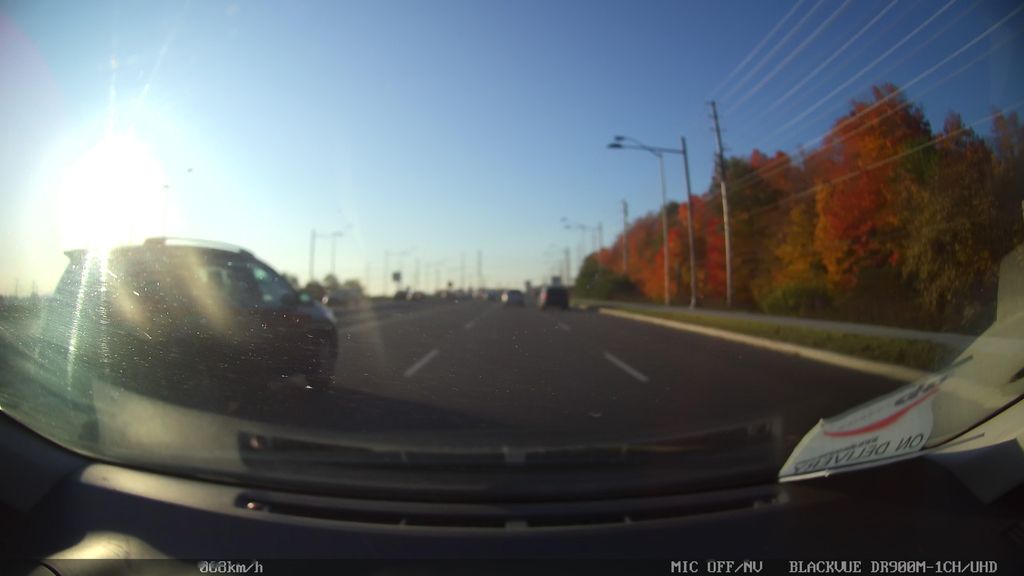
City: toronto